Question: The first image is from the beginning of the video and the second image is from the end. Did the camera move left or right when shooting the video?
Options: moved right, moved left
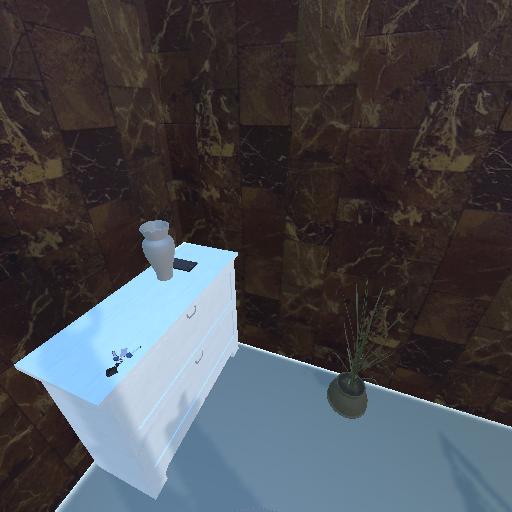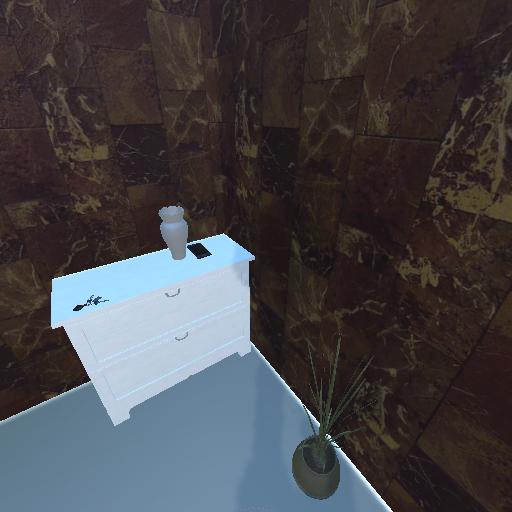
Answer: moved right